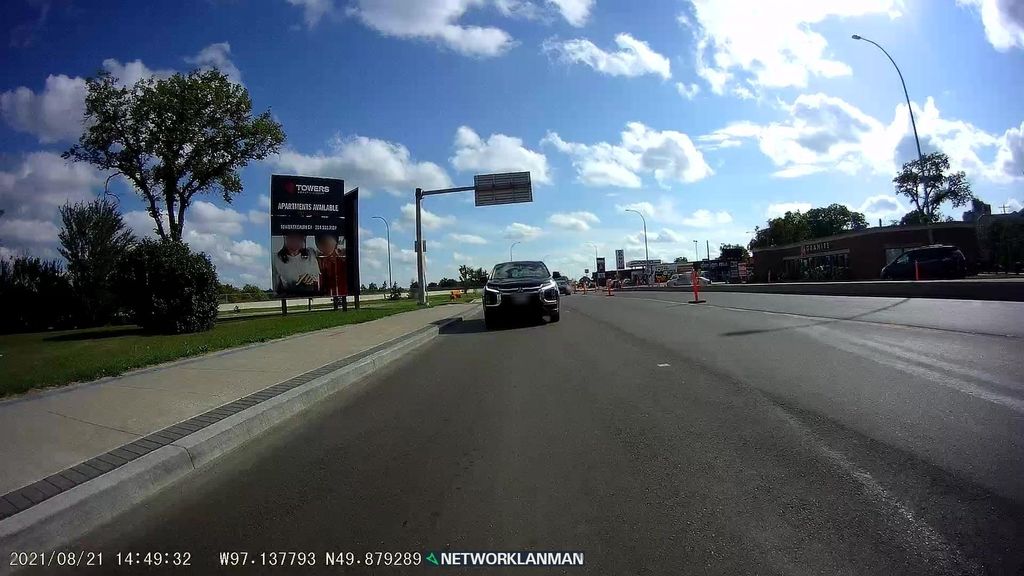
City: winnipeg